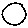
Label: circle